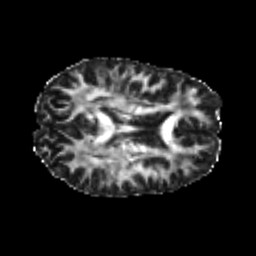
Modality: FA
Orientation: axial
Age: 24
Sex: female
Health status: healthy
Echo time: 0.074 s